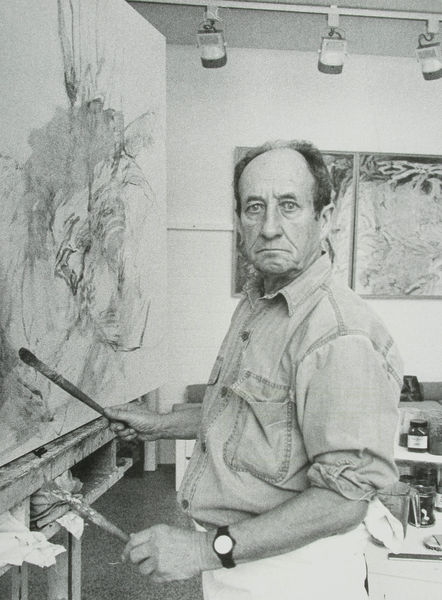
Titel: Der Künstler Hann Trier in seinem Atelier
Schlagwörter: gemälde, mann, weiß, frisur, grau, haar, lampe, lampen, licht, lichter, mund, nase, raum, schwarz, blick, hemd, hose, wand, arm, augen, gesicht, mensch, ärmel, bild, bildnis, hände, portrait, porträt, haare, direkter blick, frontal, lippen, arbeit, bilder, moderne, modern, farbe, ausdruck, scheinwerfer, sturm, tafel, schmal, glatze, starr, atelier, maler, mimik, staffelei, uhr, leuchten, betrachter, foto, fotografie, photographie, eng, lappen, künstler, schwarzweiß, leinwand, pinsel, halbglatze, photo, portät, picasso, miene, bei der arbeit, direkt, aufnahme, werk, armbanduhr, beim malen, borstenpinsel, dora mar, fluter, glotzauge, haöbfigurenporträt, hochgekrempelte ärmel, jeanshemd, lame, lecuhten, lichtleiste, malprozess, manisch, pailette, porträt im atelier, selbstpotrtät, spots, strahler